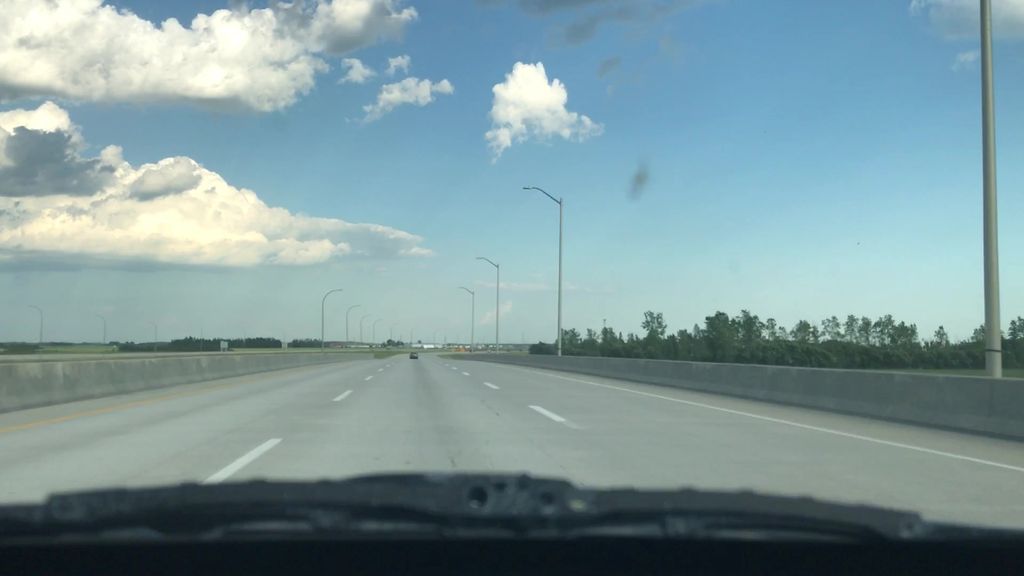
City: winnipeg